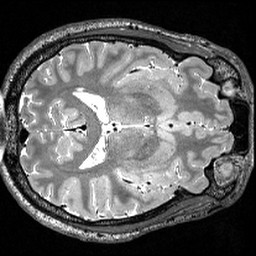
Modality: T2w
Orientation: axial
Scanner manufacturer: siemens
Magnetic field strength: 3 T
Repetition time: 3 s
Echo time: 0.418 s